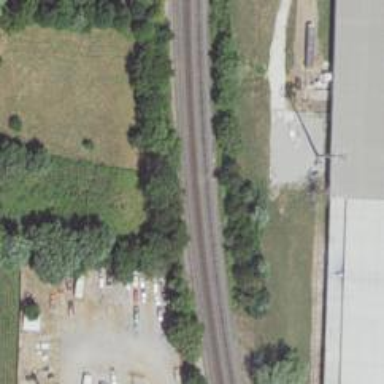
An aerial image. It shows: Railway siding with rails.